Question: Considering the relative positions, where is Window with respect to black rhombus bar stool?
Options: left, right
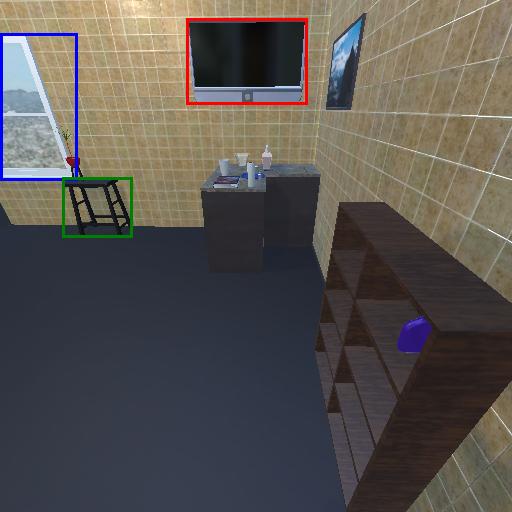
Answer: left